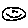
Label: smiley face